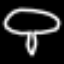
Label: mushroom